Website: apple
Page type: billing-address
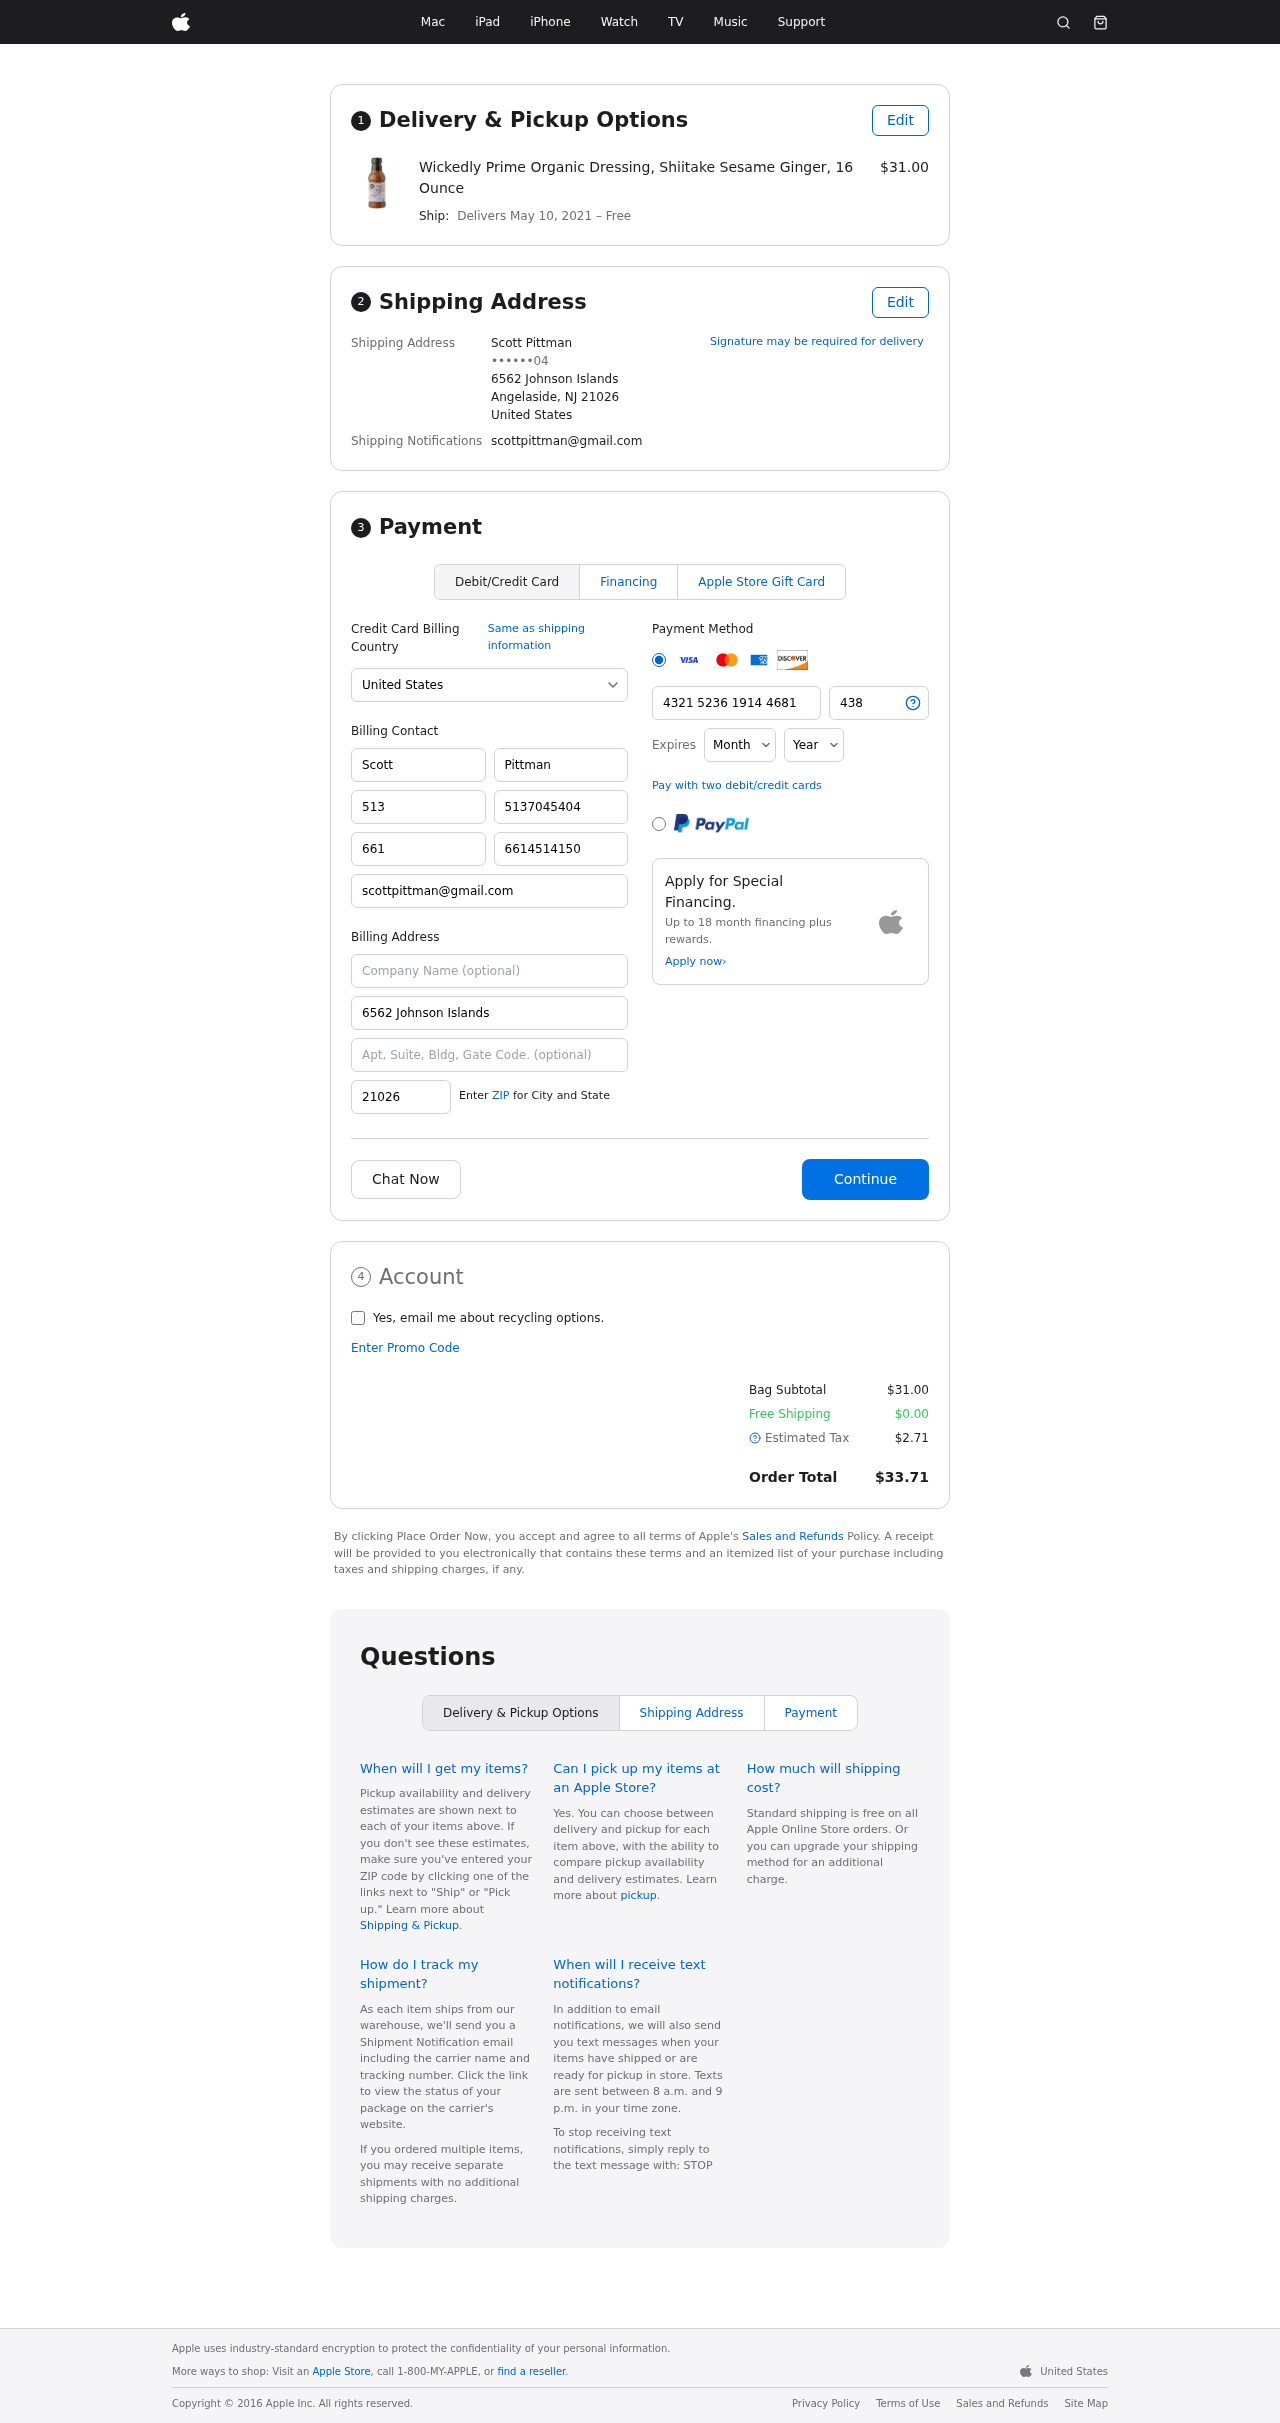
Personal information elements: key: PII_CARD_CVV
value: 438
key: PII_CARD_EXPIRY_MONTH
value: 10
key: PII_CARD_EXPIRY_YEAR
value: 29
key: PII_CARD_NUMBER
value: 4321 5236 1914 4681
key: PII_CITY_STATE_ZIP
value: Angelaside, NJ 21026
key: PII_COUNTRY
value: United States
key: PII_EMAIL
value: scottpittman@gmail.com
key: PII_FULLNAME
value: Scott Pittman
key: PII_STREET
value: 6562 Johnson Islands
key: PII_PHONE_MASKED
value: ••••••04
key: PII_BILLING_FIRSTNAME
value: Scott
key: PII_BILLING_LASTNAME
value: Pittman
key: PII_BILLING_PHONE_AREA
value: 513
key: PII_BILLING_PHONE
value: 5137045404
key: PII_BILLING_PHONE_ALT_AREA
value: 661
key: PII_BILLING_PHONE_ALT
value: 6614514150
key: PII_BILLING_EMAIL
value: scottpittman@gmail.com
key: PII_BILLING_STREET
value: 6562 Johnson Islands
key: PII_BILLING_POSTCODE
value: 21026
Product elements: key: PRODUCT1_NAME
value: Wickedly Prime Organic Dressing, Shiitake Sesame Ginger, 16 Ounce
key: PRODUCT1_PRICE
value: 31
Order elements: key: ORDER_DELIVERY_DATE
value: May 10, 2021
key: ORDER_SUBTOTAL
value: $31.00
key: ORDER_SHIPPING_COST
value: $0.00
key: ORDER_TAX
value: $2.71
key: ORDER_TOTAL
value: $33.71